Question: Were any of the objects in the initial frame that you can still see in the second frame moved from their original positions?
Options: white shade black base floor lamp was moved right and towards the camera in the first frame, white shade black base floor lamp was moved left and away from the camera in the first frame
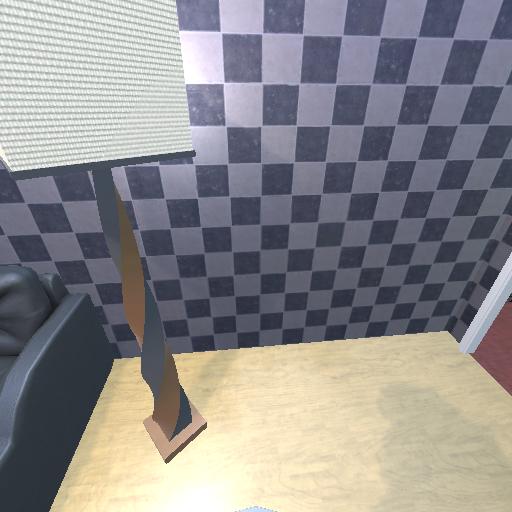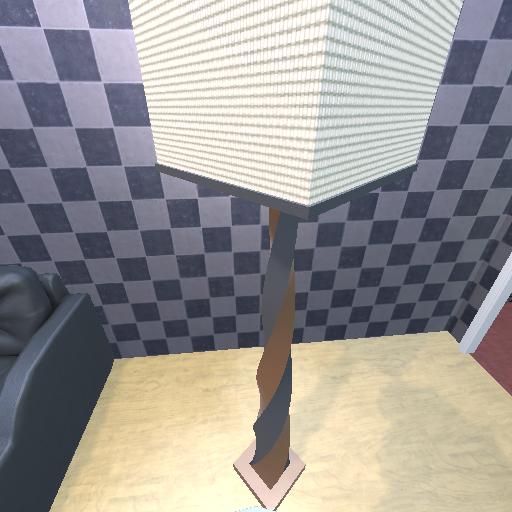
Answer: white shade black base floor lamp was moved right and towards the camera in the first frame